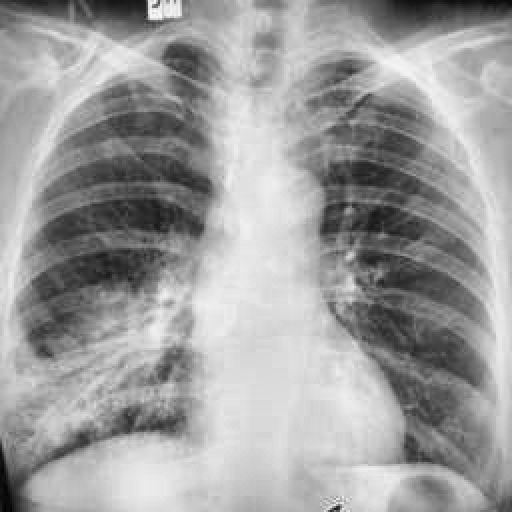
Finding: TUBERCULOSIS